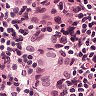
Metastatic tissue present: yes